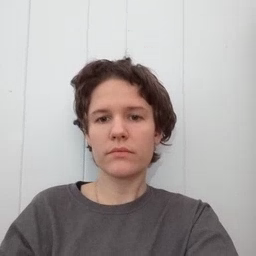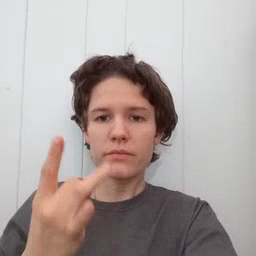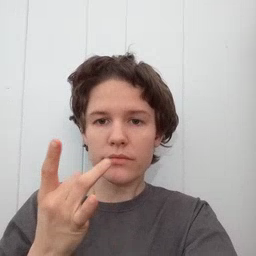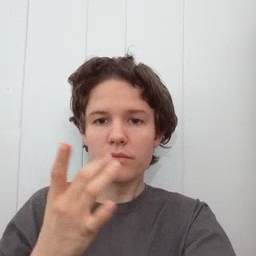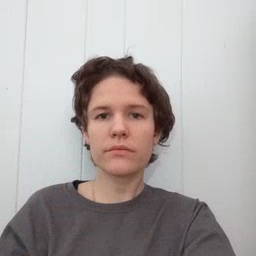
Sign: snack